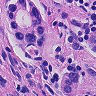
Metastatic tissue present: yes